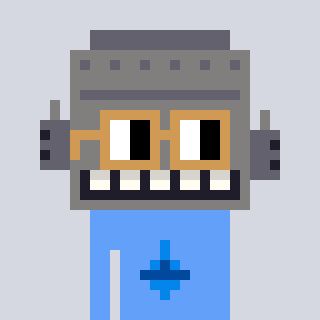
a pixel art character with square brown glasses, a robot-shaped head and a blue-colored body on a cool background